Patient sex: F
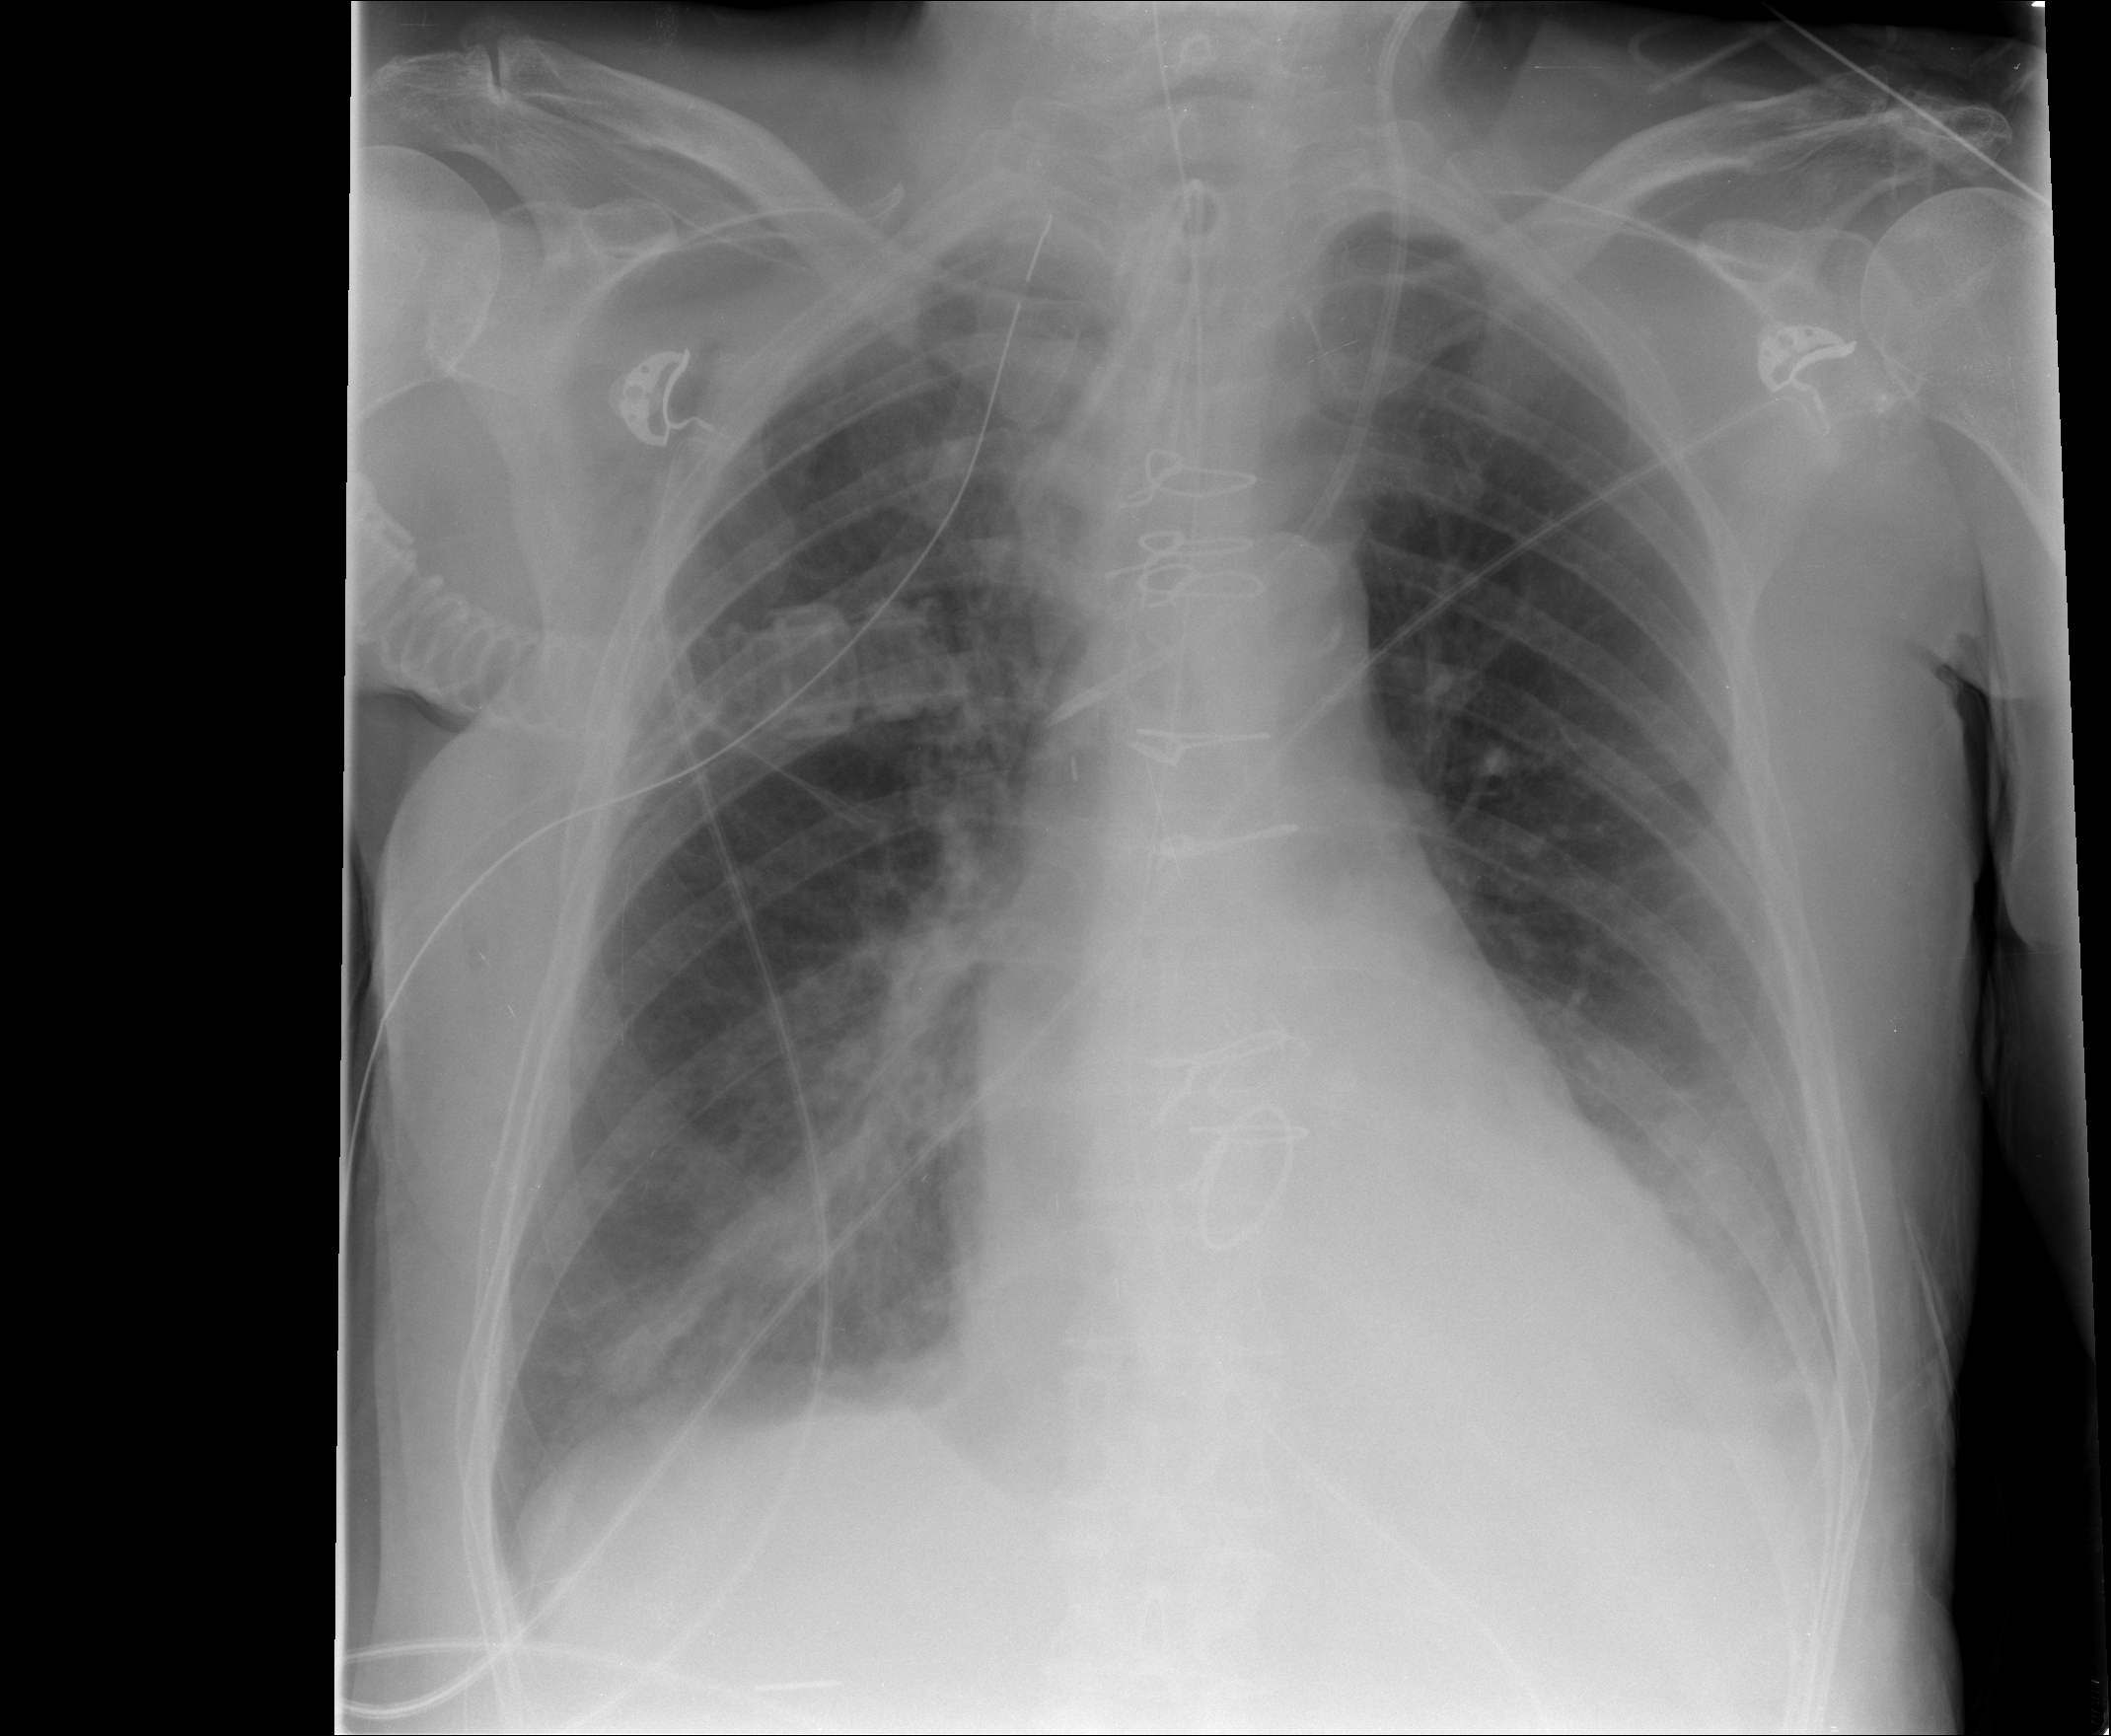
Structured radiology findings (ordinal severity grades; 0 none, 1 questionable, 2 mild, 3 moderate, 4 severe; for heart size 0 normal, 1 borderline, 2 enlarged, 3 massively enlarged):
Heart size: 0
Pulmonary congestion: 0
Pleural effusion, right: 0
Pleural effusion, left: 2
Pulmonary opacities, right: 2
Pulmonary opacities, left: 0
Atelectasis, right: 0
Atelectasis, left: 0